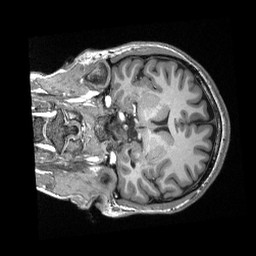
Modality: T1w
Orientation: coronal
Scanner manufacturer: siemens
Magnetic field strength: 3 T
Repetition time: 2.3 s
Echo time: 0.00308 s